Brain MRI, t2w sequence, axial 2D slice.
Patient: age 38, sex F, weight 78 kg, height 1.78 m
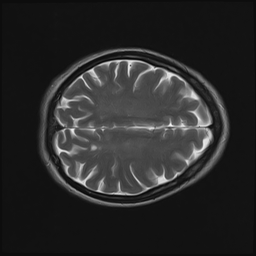